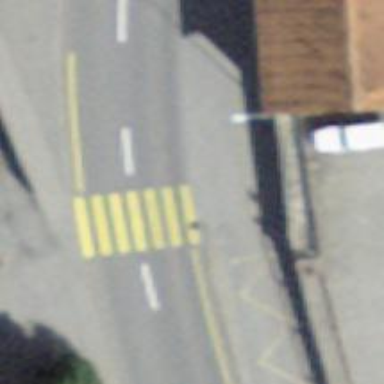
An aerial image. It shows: Marked zebra crossing on the road.